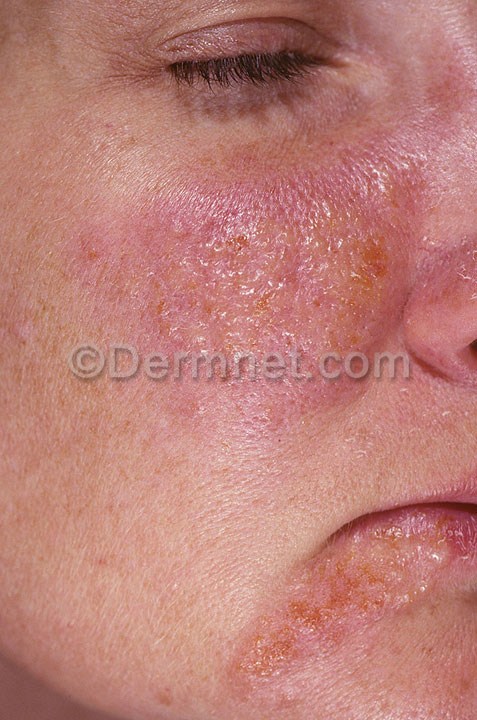
Disease: Eczema Photos